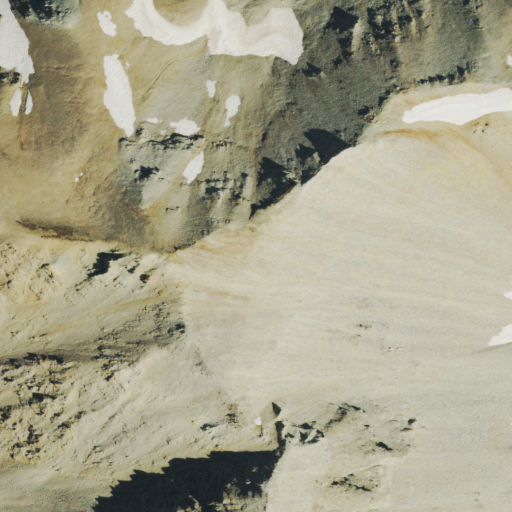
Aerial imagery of mountain in Colorado named Hilliard Peak containing barren land and snow